Question: When I read data from the Realtime Database it fetches just username and fetches imageurl as "null" however I have URL in the Realtime Database. Here is the code.
'''
root.child(FirebaseAuth.getInstance().getCurrentUser().getUid()).addValueEventListener(new ValueEventListener() {
@Override
public void onDataChange(@NonNull DataSnapshot snapshot) {
for (DataSnapshot dataSnapshot: snapshot.getChildren()){
String userName =dataSnapshot.getValue(PostModel.class).getUserName();
String imageUrl=dataSnapshot.getValue(PostModel.class).getImageUrl();
postModelArrayList.add(new PostModel(userName,imageUrl));
WallPostAdapter wallPostAdapter= new WallPostAdapter(WallPost.this,postModelArrayList);
postRecycler.setAdapter(wallPostAdapter);
wallPostAdapter.notifyDataSetChanged();
}
}
@Override
public void onCancelled(@NonNull DatabaseError error) {
}
});
'''
'''
String userName,ImageUrl;
public PostModel() {
}
public PostModel(String userName, String imageUrl) {
this.userName = userName;
ImageUrl = imageUrl;
}
public String getUserName() {
return userName;
}
public void setUserName(String userName) {
this.userName = userName;
}
public String getImageUrl() {
return ImageUrl;
}
public void setImageUrl(String imageUrl) {
ImageUrl = imageUrl;
}
'''
}

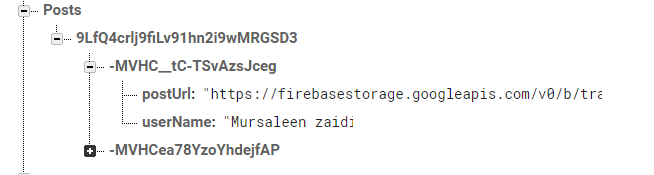
Answer: You are getting "null" for the imageUrl because the following getter:
'''
public String getImageUrl() {
return ImageUrl;
}
'''
Is looking in the database for a property called 'imageUrl', which actually does exist. The correct getter should be called:
'''
public String getPostUrl() {
return ImageUrl;
}
'''
As your property is called 'postUrl'.
P.S. Because you are using public getters and setters, you should make the properties in the class private.